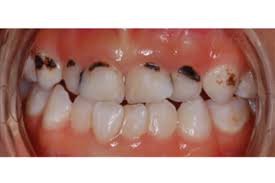
Condition: Caries